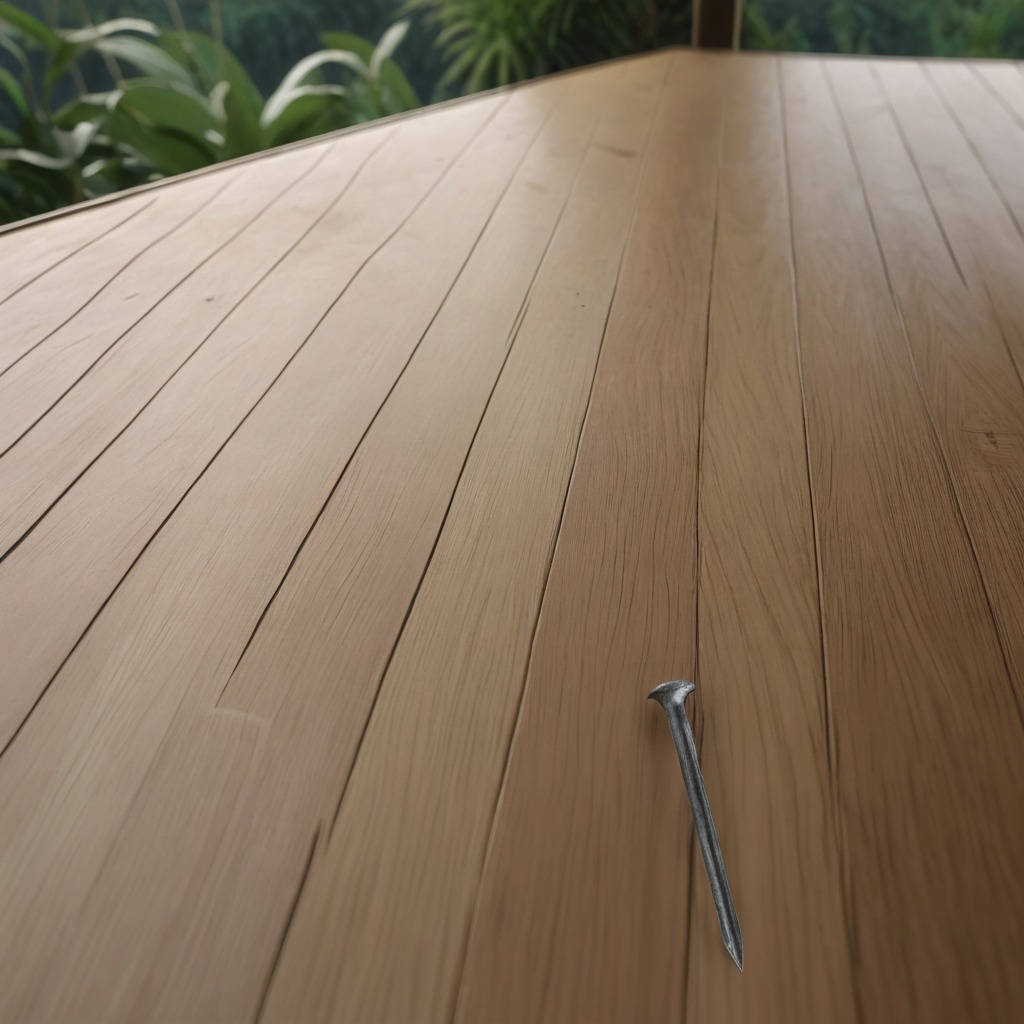
An iron nail is lying on the wooden table.